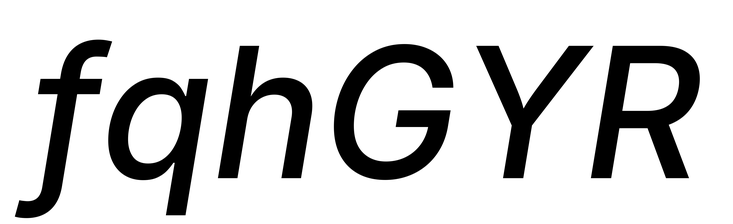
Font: Inter-Italic_Medium_Italic